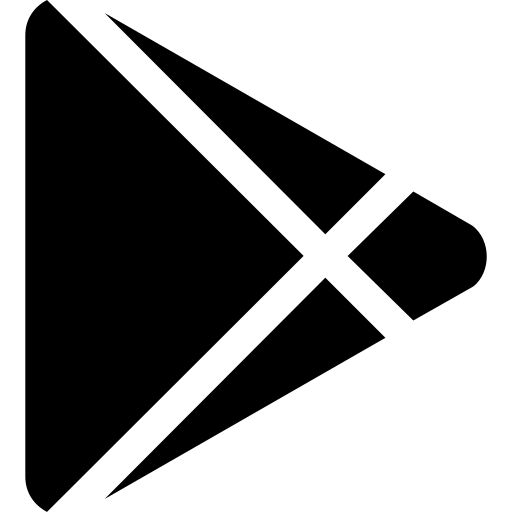
Tags: icon, FontAwesome, fa-icon, brand, google, play